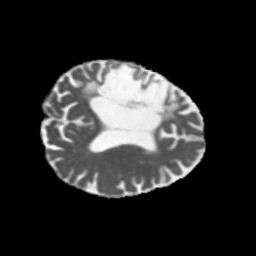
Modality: MD
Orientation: axial
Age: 66
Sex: female
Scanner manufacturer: siemens
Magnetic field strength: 3 T
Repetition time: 5.47 s
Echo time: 0.0854 s